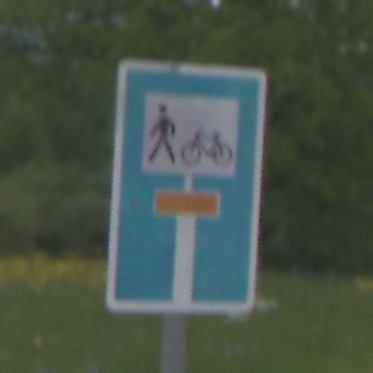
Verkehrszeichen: SackgasseRadverkehrFussgaengerDurchlaessig
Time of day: Midday
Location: Outdoor (RoadRail)
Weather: PartlyCloudy
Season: NotSpecified
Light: Natural